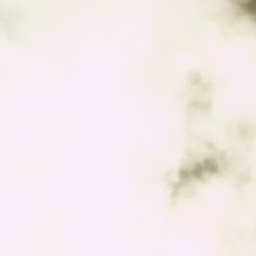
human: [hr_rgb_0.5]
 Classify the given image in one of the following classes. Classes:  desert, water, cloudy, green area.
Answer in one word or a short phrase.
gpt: cloudy